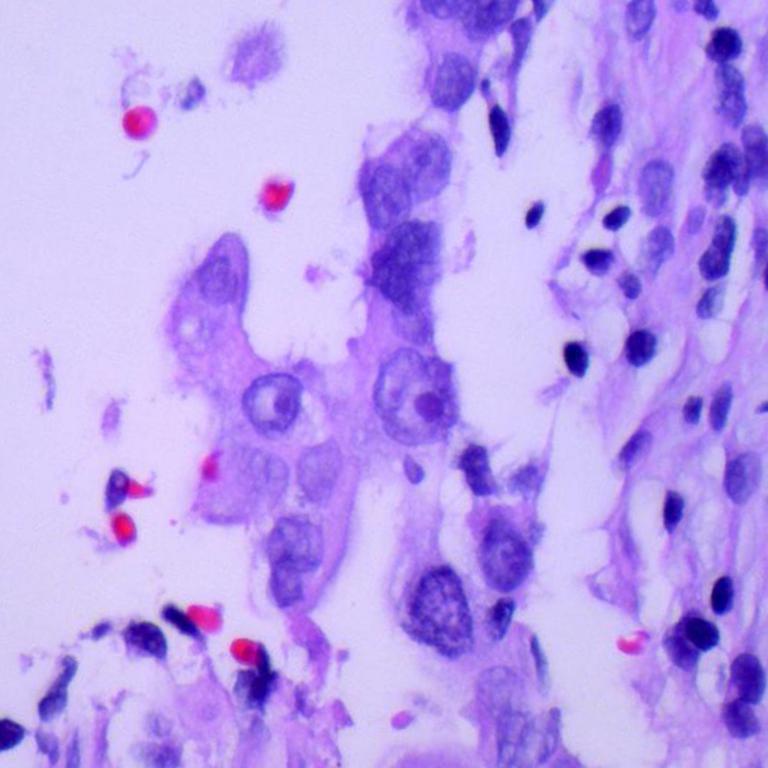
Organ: lung
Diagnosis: adenocarcinomas